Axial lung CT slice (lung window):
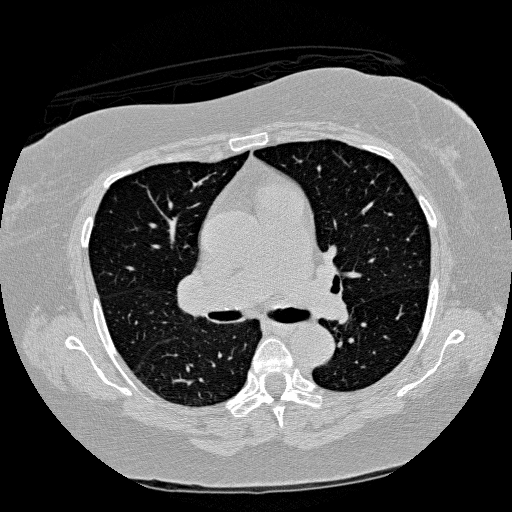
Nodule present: no